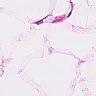
Metastatic tissue present: no